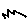
Label: zigzag